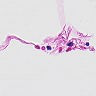
Metastatic tissue present: no